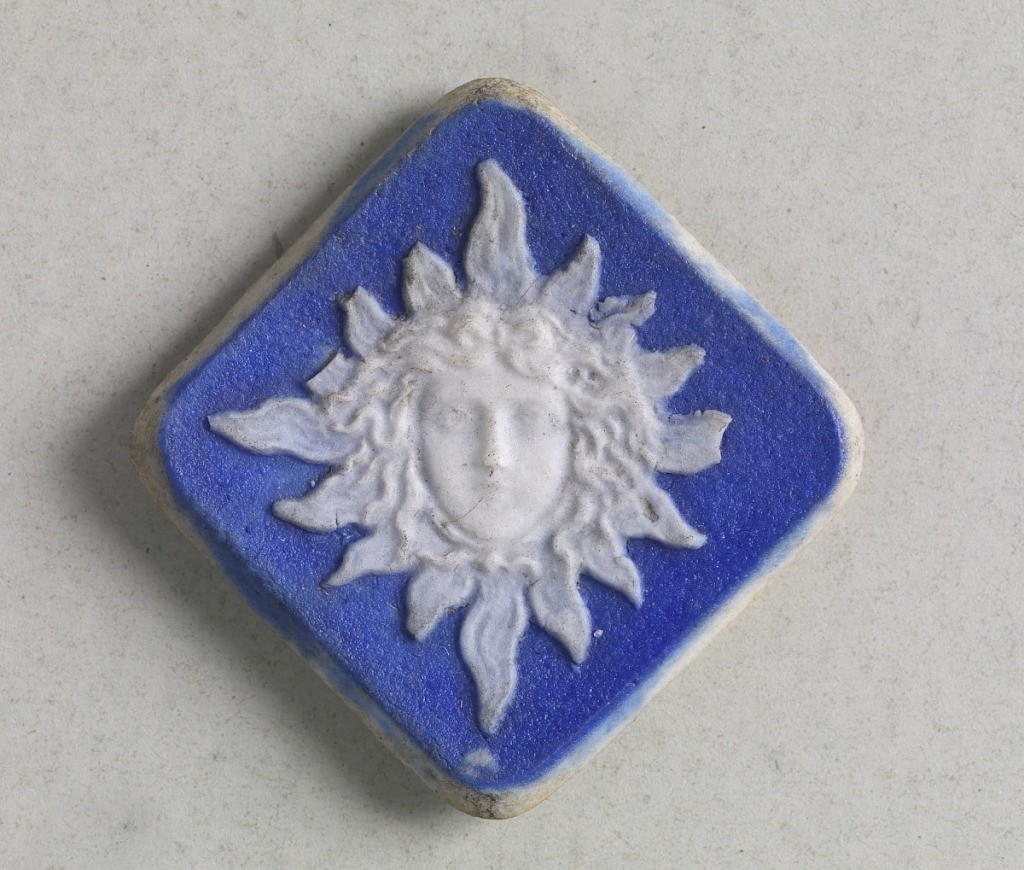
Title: Medallion
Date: late 18th century
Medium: Stoneware
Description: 1925-2-5-a,b: Seven circular and one lozenge shaped medallions o...;     1925-2-5-b: Circular and lozenge shaped medallions or mounts i...